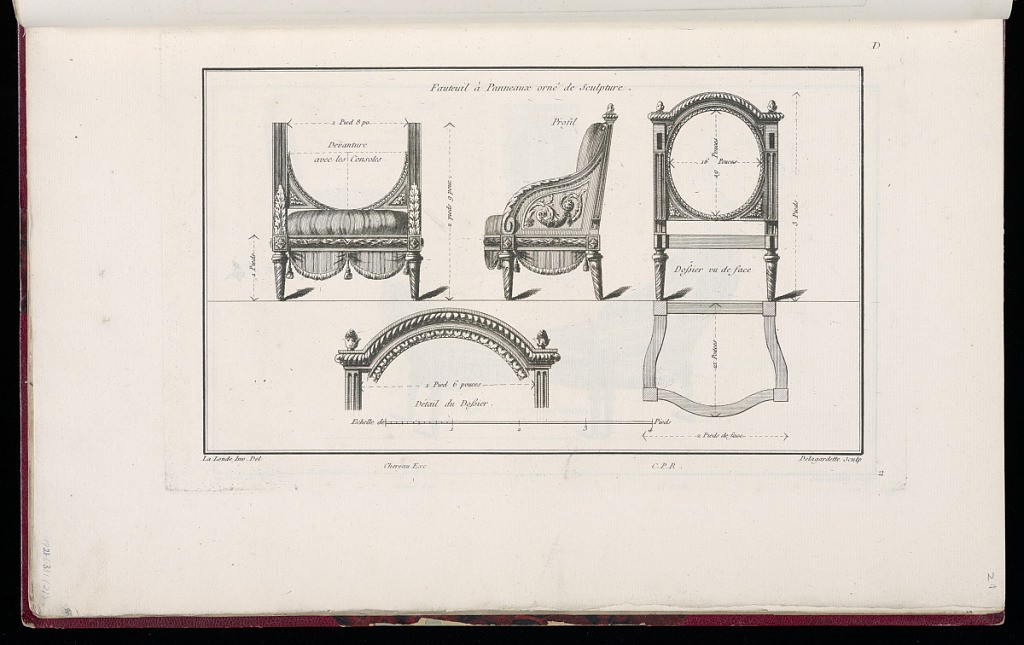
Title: Fauteuil à Panneaux orné de Sculpture
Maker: Richard de Lalonde, French, active 1780–96
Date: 1775-1788
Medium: Etching on off-white laid paper
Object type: Print
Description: Profile design of an armchair with details of the chair frame, which is carved with ornament motifs including acanthus leaves, spiral fluting, bound leaf, rosette, rinceaux, lamb tongue, pine cones, and gadrooning. The plate is signed and numbered.